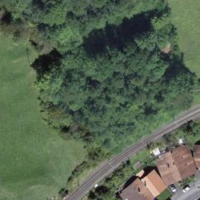
EUNIS habitat code: 24
Species observed at this site:
Anguis fragilis